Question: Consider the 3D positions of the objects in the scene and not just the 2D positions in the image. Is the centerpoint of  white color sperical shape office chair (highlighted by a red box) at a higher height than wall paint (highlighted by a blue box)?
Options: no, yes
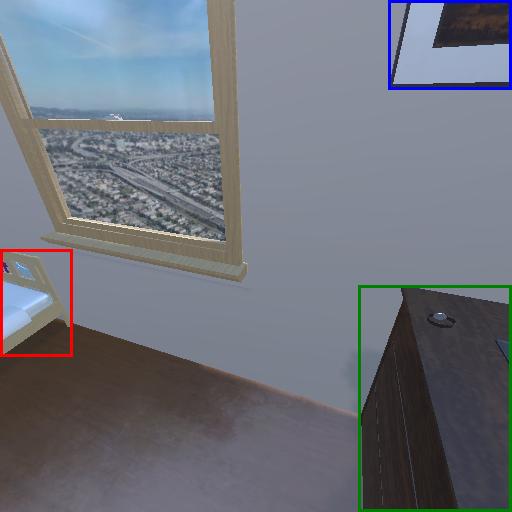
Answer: no